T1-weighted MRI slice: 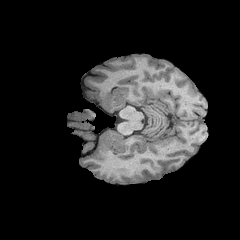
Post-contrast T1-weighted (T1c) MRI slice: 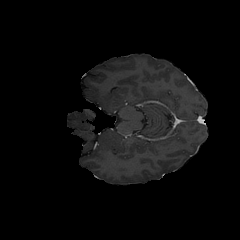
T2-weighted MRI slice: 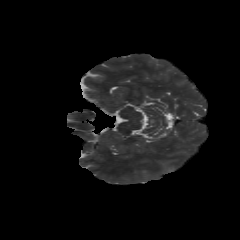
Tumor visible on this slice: yes